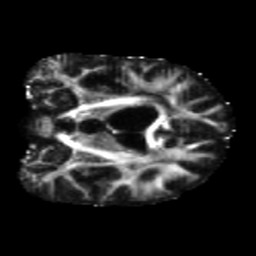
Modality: FA
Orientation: coronal
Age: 63
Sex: female
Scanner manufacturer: siemens
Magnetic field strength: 3 T
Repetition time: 5.47 s
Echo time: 0.0854 s